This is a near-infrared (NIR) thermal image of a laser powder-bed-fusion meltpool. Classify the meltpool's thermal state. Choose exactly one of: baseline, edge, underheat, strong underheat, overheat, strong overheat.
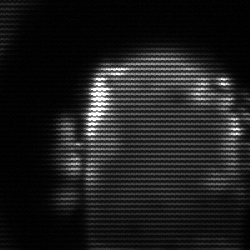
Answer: baseline